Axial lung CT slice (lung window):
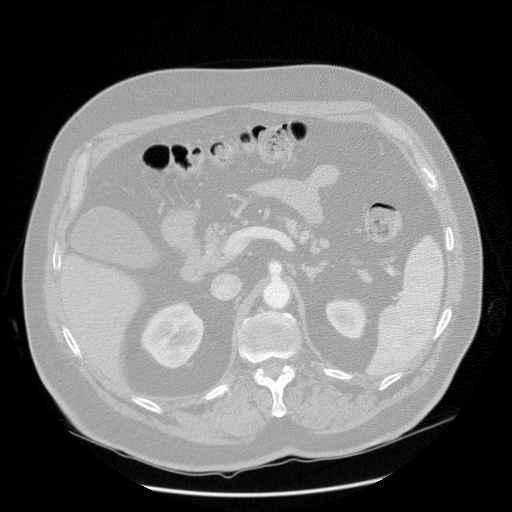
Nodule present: no